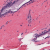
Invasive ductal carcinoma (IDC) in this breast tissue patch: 0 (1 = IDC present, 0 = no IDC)